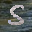
Label: 5